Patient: sex M, age 55
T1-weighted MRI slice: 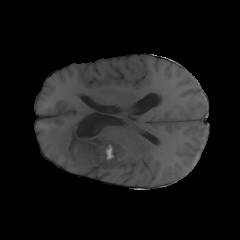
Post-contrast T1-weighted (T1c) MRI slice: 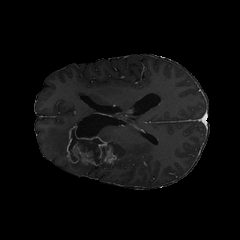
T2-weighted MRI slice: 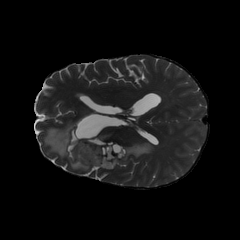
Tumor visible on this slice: yes
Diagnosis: Glioblastoma, IDH-wildtype
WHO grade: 4